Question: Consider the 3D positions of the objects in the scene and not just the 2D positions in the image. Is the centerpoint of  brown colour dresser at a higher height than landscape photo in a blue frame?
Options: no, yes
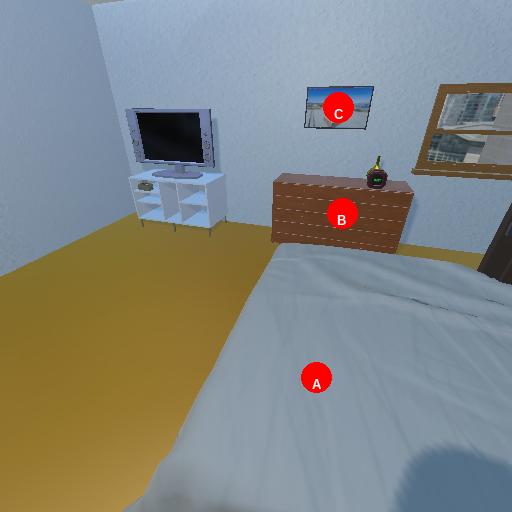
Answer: no